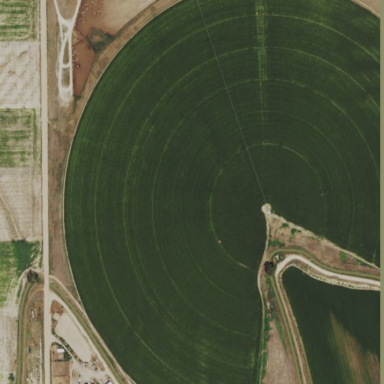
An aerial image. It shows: Farmland with pivot irrigation system.